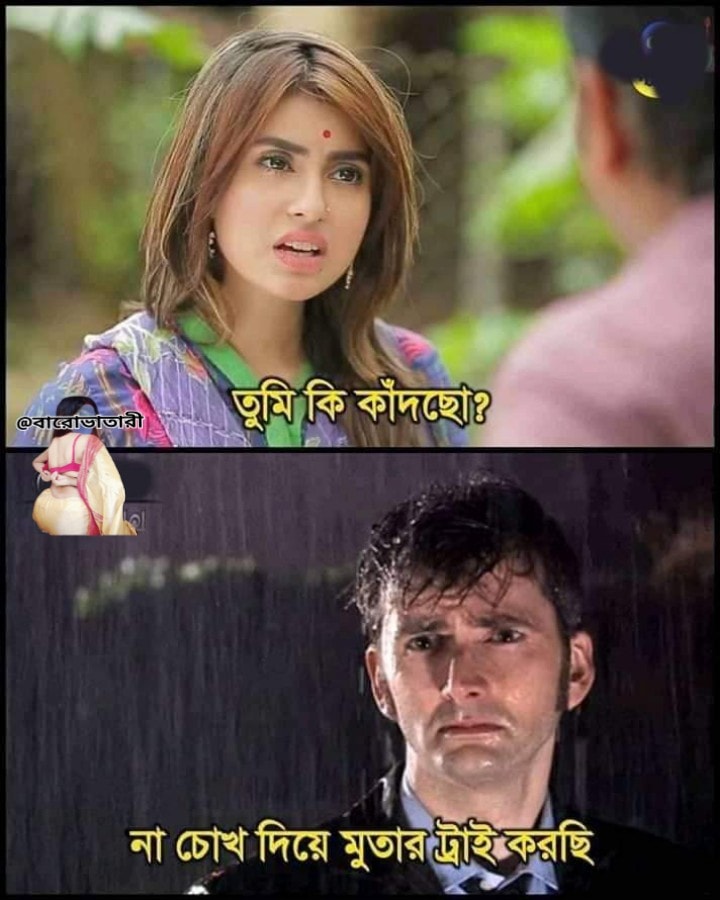
Caption: তুমি কি কাঁদছো  না চোখ দিয়ে মুতার ট্রাই করছি
Label: non-hate